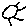
Label: sun